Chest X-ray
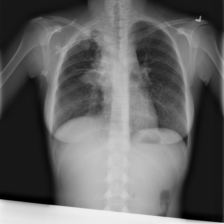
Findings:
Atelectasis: negative
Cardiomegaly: negative
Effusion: negative
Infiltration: negative
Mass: positive
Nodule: negative
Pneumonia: negative
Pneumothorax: negative
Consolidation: negative
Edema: negative
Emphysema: negative
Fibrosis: negative
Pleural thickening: negative
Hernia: negative